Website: crate-barrel
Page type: billing-address
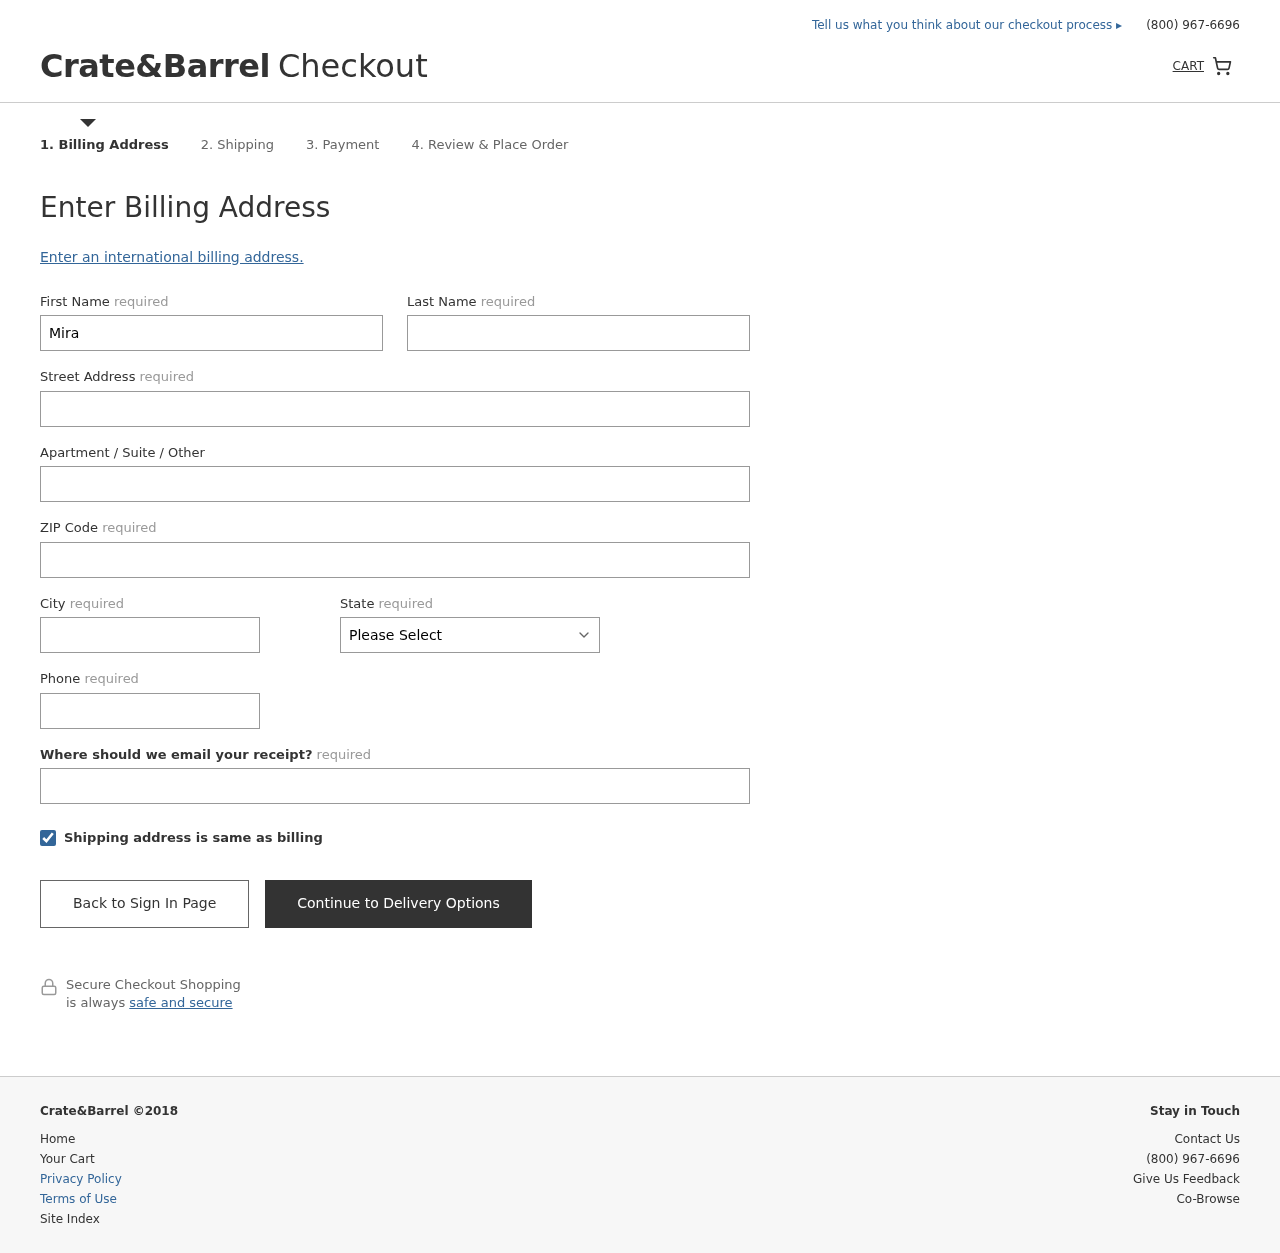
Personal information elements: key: PII_STATE
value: South Dakota
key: PII_FIRSTNAME
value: Miranda
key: PII_LASTNAME
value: Cox
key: PII_STREET
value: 4447 Hart Spring
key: PII_POSTCODE
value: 93610
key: PII_CITY
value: Sanchezburgh
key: PII_PHONE
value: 5584198184
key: PII_EMAIL
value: mirandacox@hotmail.com